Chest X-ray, AP view. Patient: 90 years old, sex F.
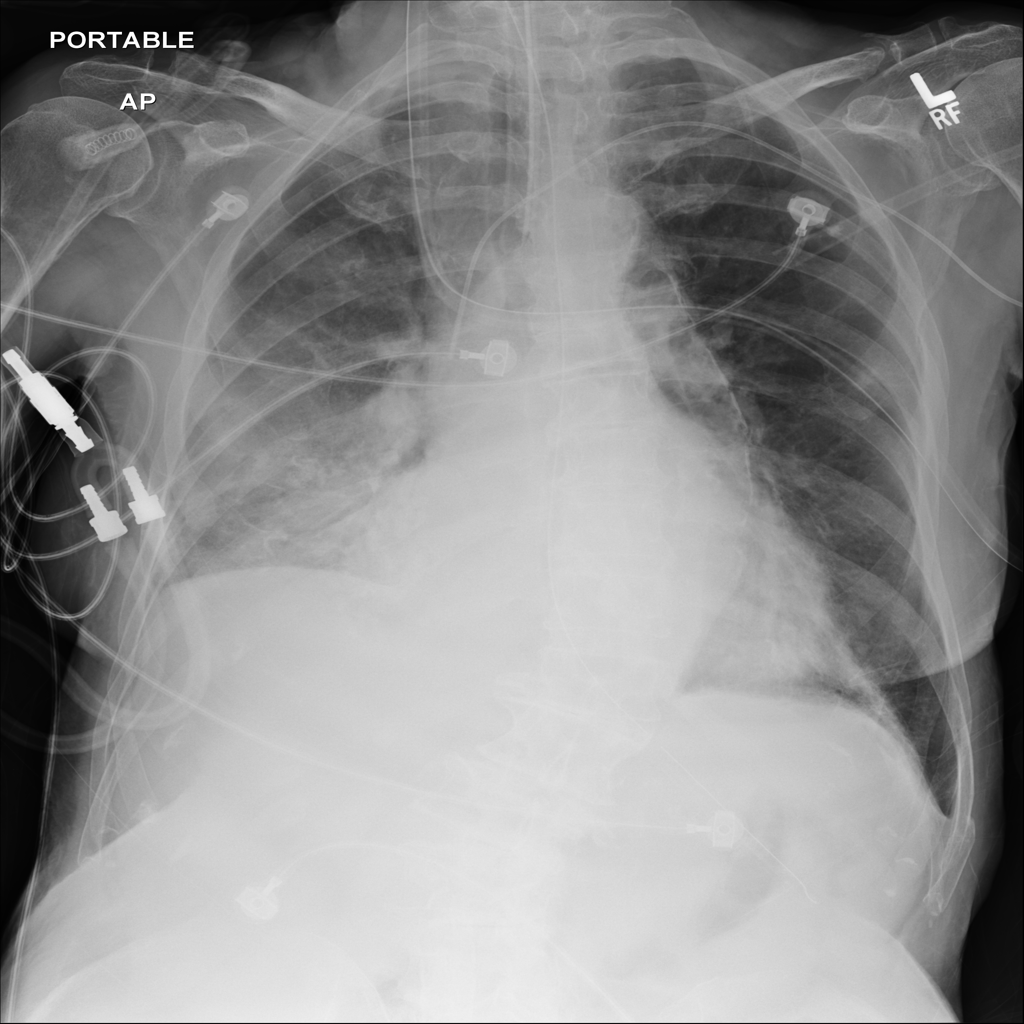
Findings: Effusion, Infiltration